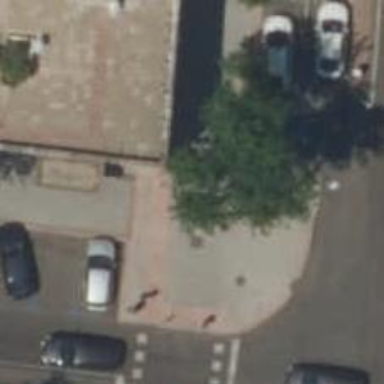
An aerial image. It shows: Kerb barrier.